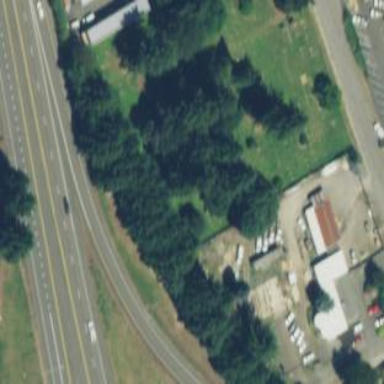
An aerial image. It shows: Cemetery.